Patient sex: M
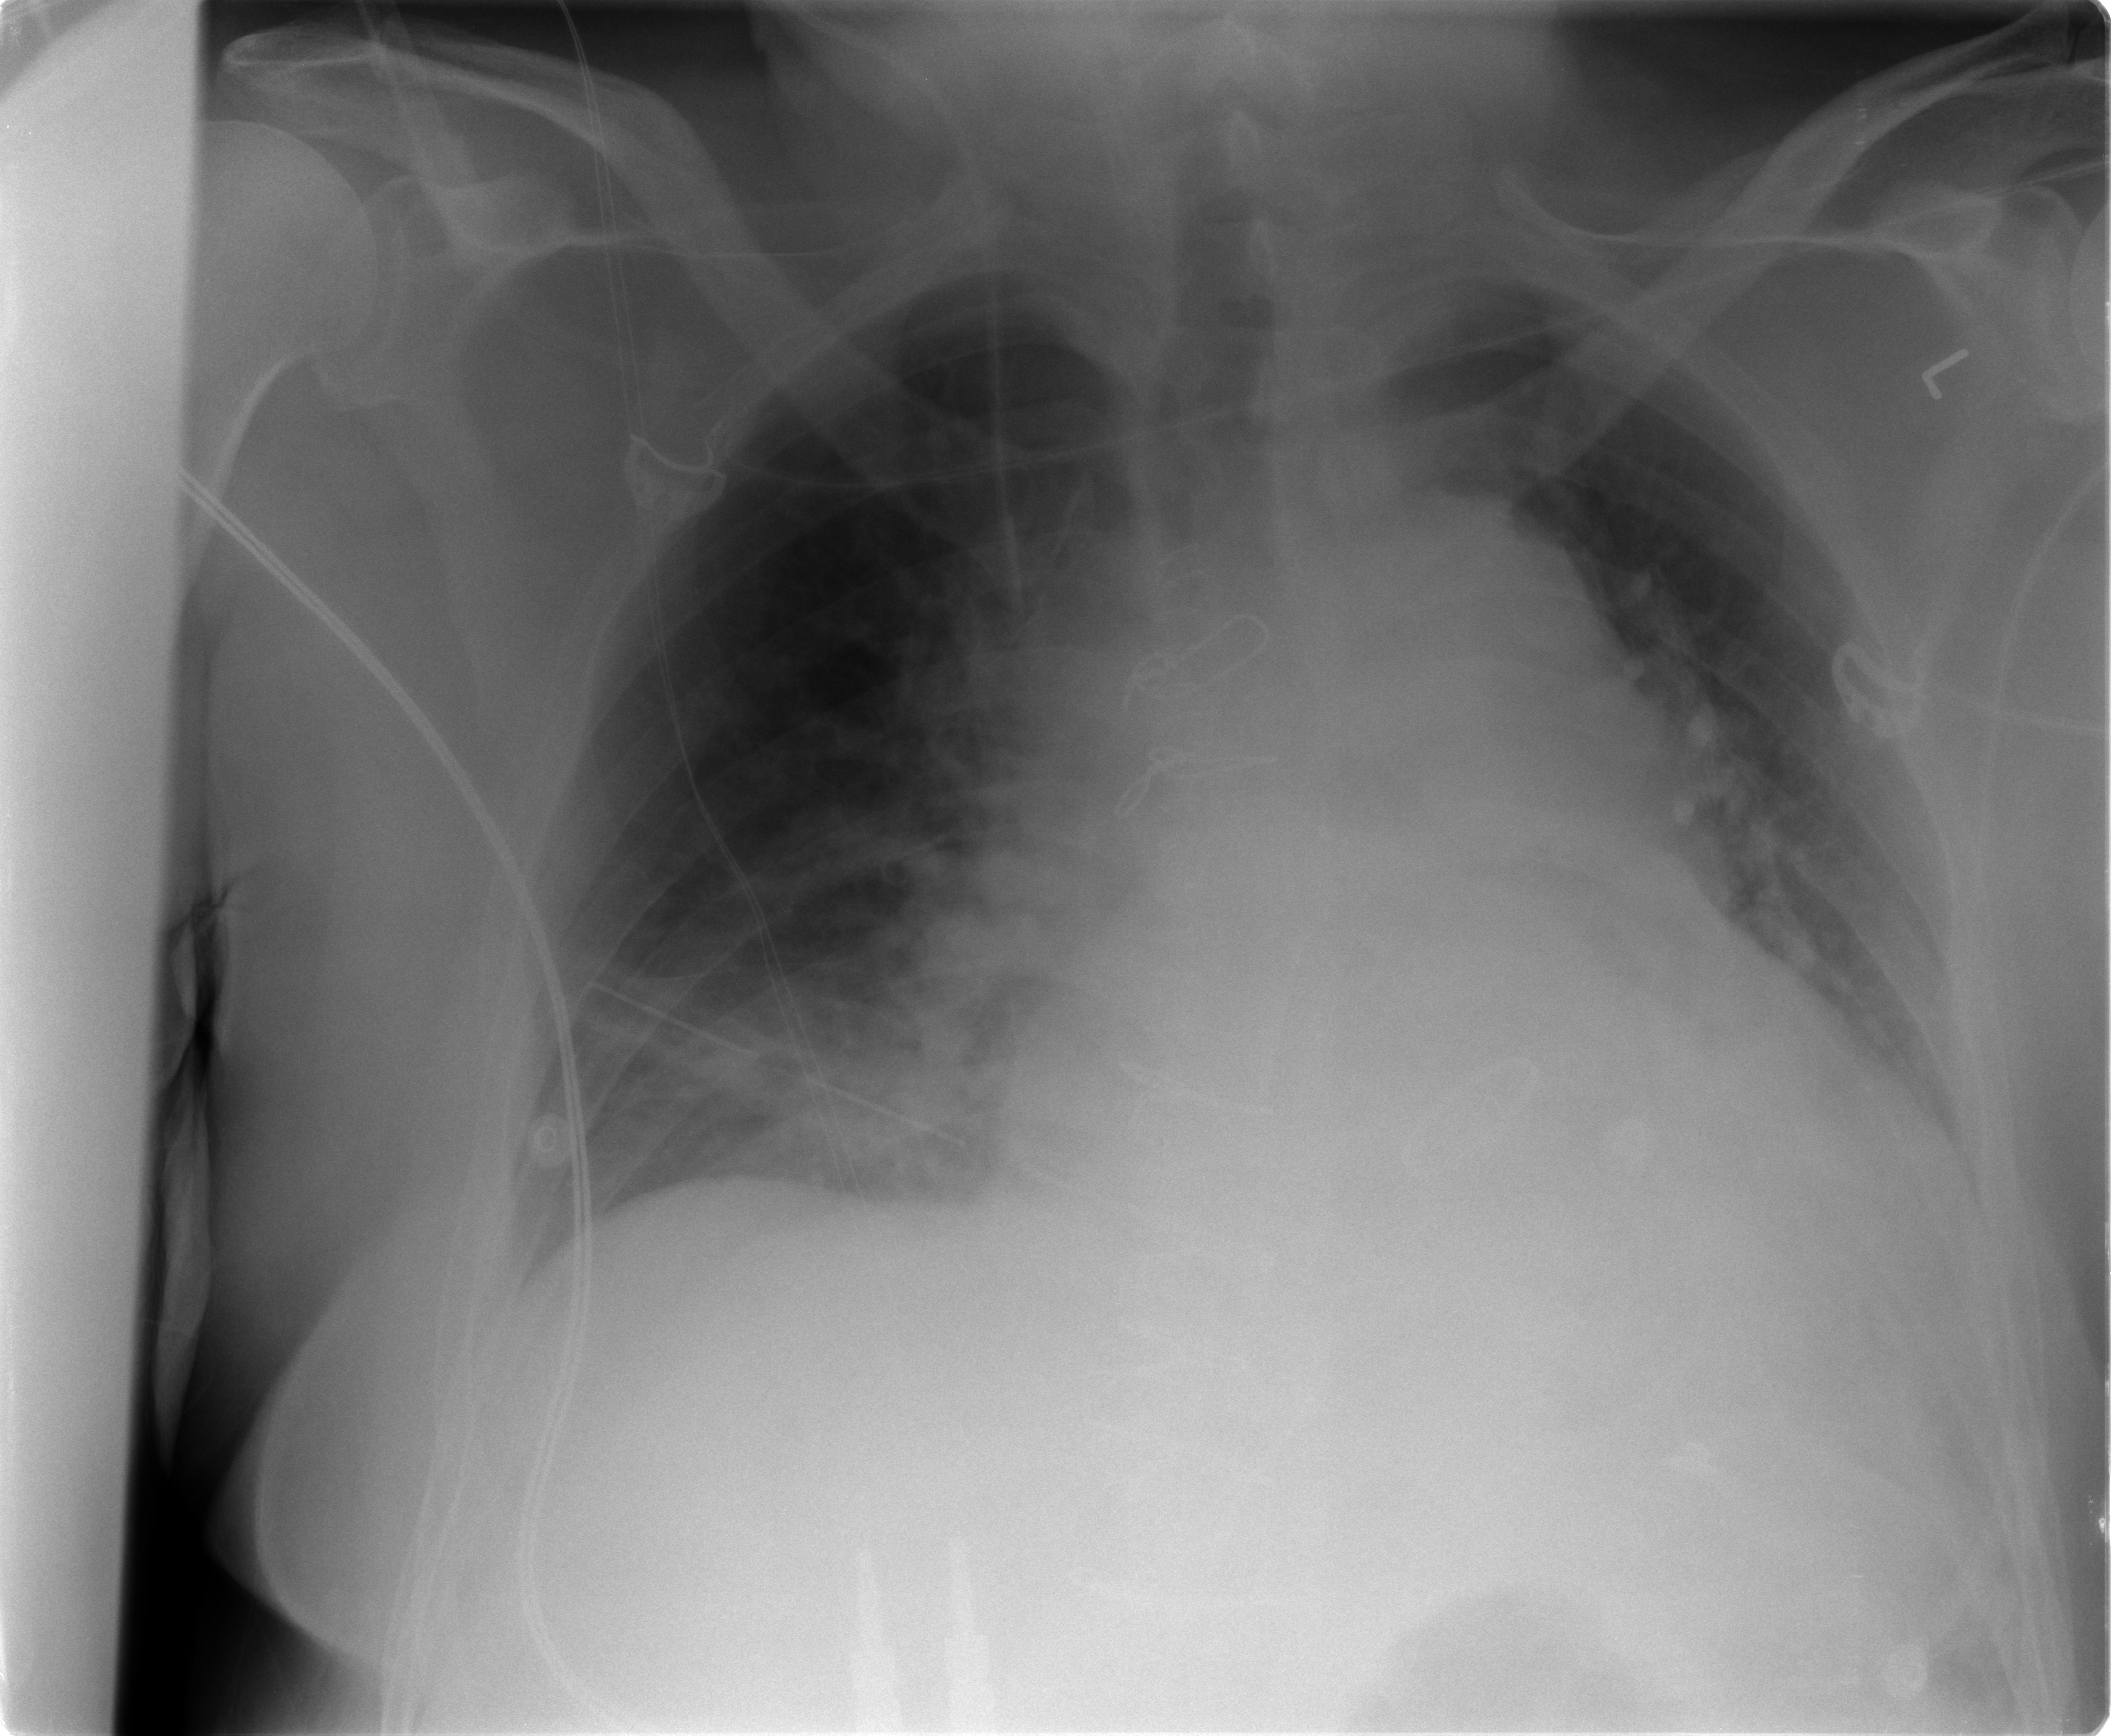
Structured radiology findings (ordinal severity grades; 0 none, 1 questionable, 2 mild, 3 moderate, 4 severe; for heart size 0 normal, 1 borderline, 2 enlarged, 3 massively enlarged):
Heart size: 2
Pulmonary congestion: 2
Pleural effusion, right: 1
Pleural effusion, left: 2
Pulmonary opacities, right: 2
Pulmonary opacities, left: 0
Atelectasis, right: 2
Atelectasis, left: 2